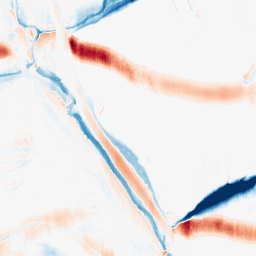
Category: morphological
Decomposition family: morphological_ellipse
Decomposition parameters: operation: average
width: 30
height: 5
Upsampling method: quintic
Upsampling parameters: scale: 2
Upsampling scale: 2